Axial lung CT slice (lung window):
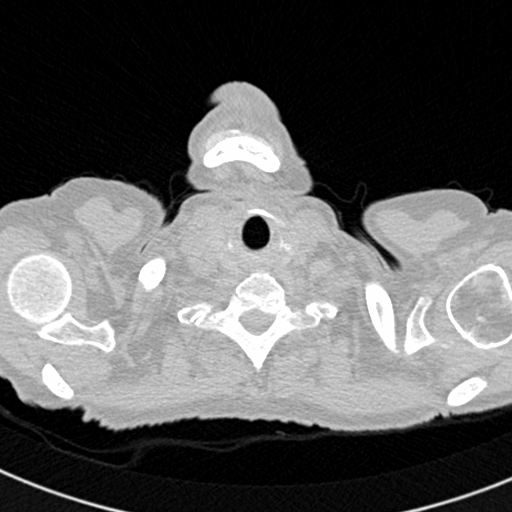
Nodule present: no